Question: Using MVC3 I am trying to come up with method of checking the database to see if a user is allowed access to a folder. The administrator has individual control over each user's permission to courses, so I cannot control this from web.config.
The screenshot below provides an example of what I am trying to accomplish: is an example of one of many folders that only certain users will be allowed access to. My thinking is that I could use a CourseController action like 'OpenCourse(int id)' to check against the db if a user has access to a course, and if so then "allow access" to the entire course folder and open the file contained within it. The user's permission to each file within folder would probably need to persist for the user's session.

Is it even possible to do something like this from within the MVC View folder, or should the folder sit somewhere else?
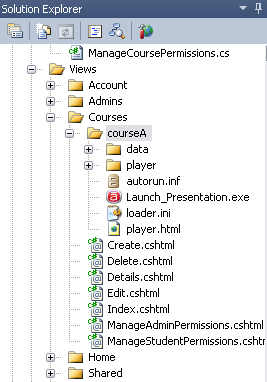
Answer: You can enforce this sort of restriction in your database calls. You could say for example:
'''
var courses = ListCoursesForUser(userId);
'''
Then when accessing a specific course you can reuse this:
'''
public doSomethingWithCourse(courseId, userId)
{
var courses = ListCoursesForUser(userId);
if(courses.Any(c => c.courseId == courseId))
{
}
}
'''